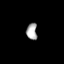
Tissue: prostate
Cell type: T cells
Senescence score: 0.3449
Nuclear area (px): 173
Mean DAPI intensity: 171.526